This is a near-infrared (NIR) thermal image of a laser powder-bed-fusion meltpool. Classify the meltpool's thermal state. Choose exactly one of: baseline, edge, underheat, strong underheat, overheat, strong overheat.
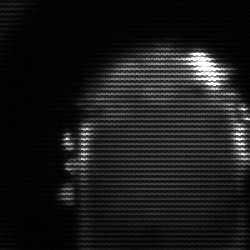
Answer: baseline